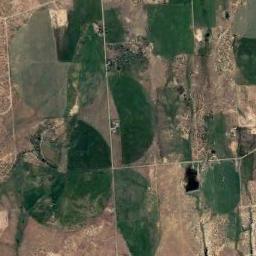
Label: circular_farmland